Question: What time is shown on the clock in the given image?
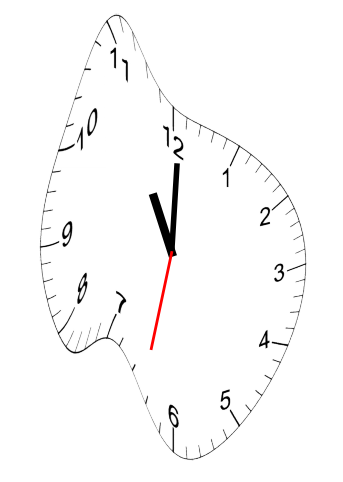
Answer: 11:00:32